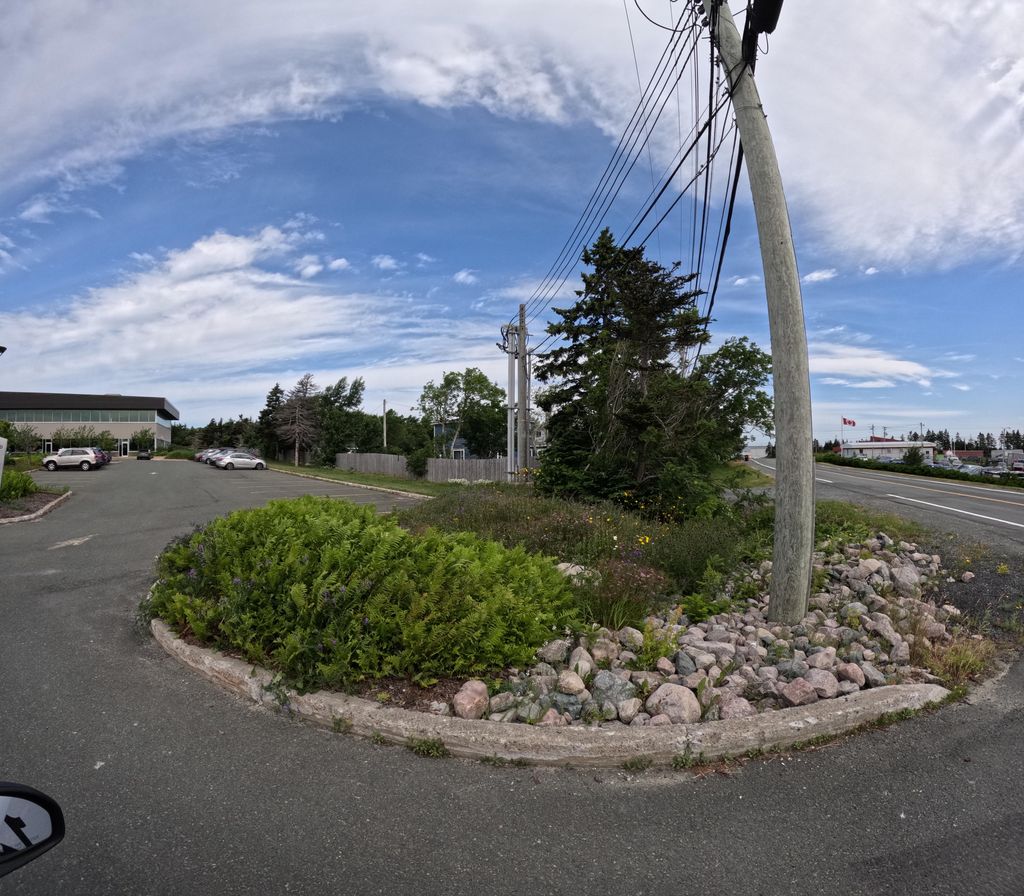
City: st_johns